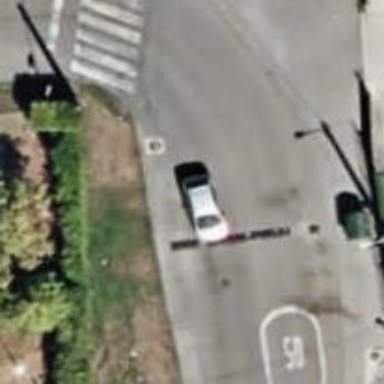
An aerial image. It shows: Bump for traffic calming.